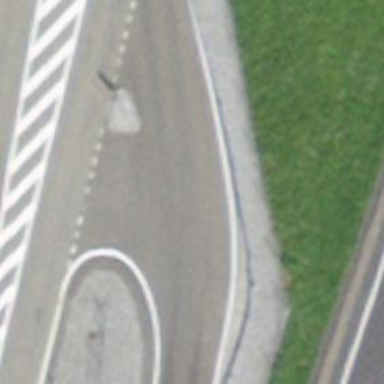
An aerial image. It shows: Trunk link road with asphalt surface.